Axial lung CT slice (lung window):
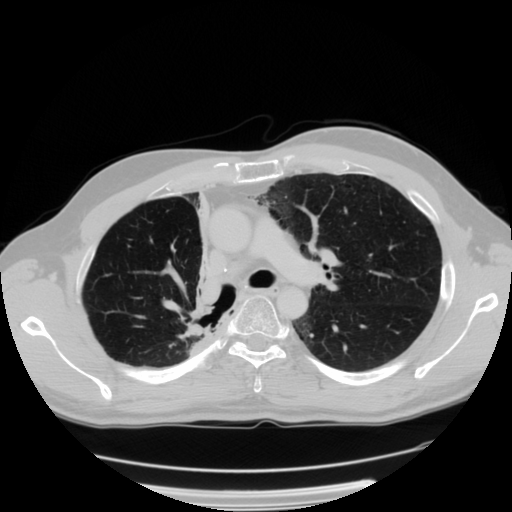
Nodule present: no